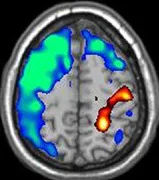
Neuroimaging findings of patient 2. (C) Magnetic resonance cerebral angiography revealed severe stenosis of internal carotid arteries in the supraclinoid portion, with numerous collateral vessels.
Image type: radiology (mri)